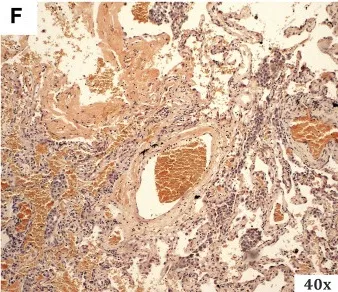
A summary of the special staining techniques used during the histopathological evaluation. Congo red [ light microscopy.
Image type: pathology (congo_red)